Field crop: maize
Growth stage: 1
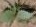
Species: datura